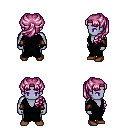
a pixel art fantasy rpg character, male body template, dark elf, purple skin, gray robe, white pants, pink princess hairstyle, cloth bracers, brown shoes, four views (front, back, left, right), 2x2 character sprite sheet, small pixel art, hard edges, no anti-aliasing